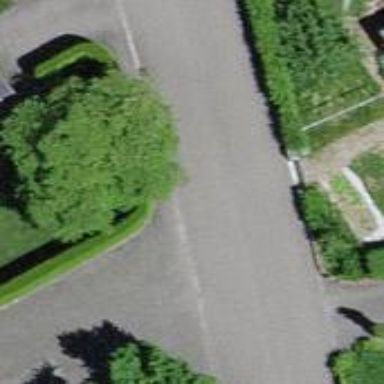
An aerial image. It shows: Hedge acting as barrier.